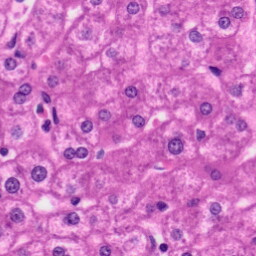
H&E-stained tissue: Liver